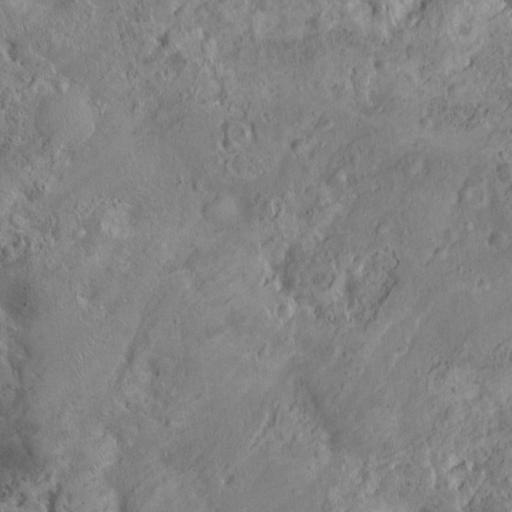
Classes present: Background, Cone